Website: home-depot
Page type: payment
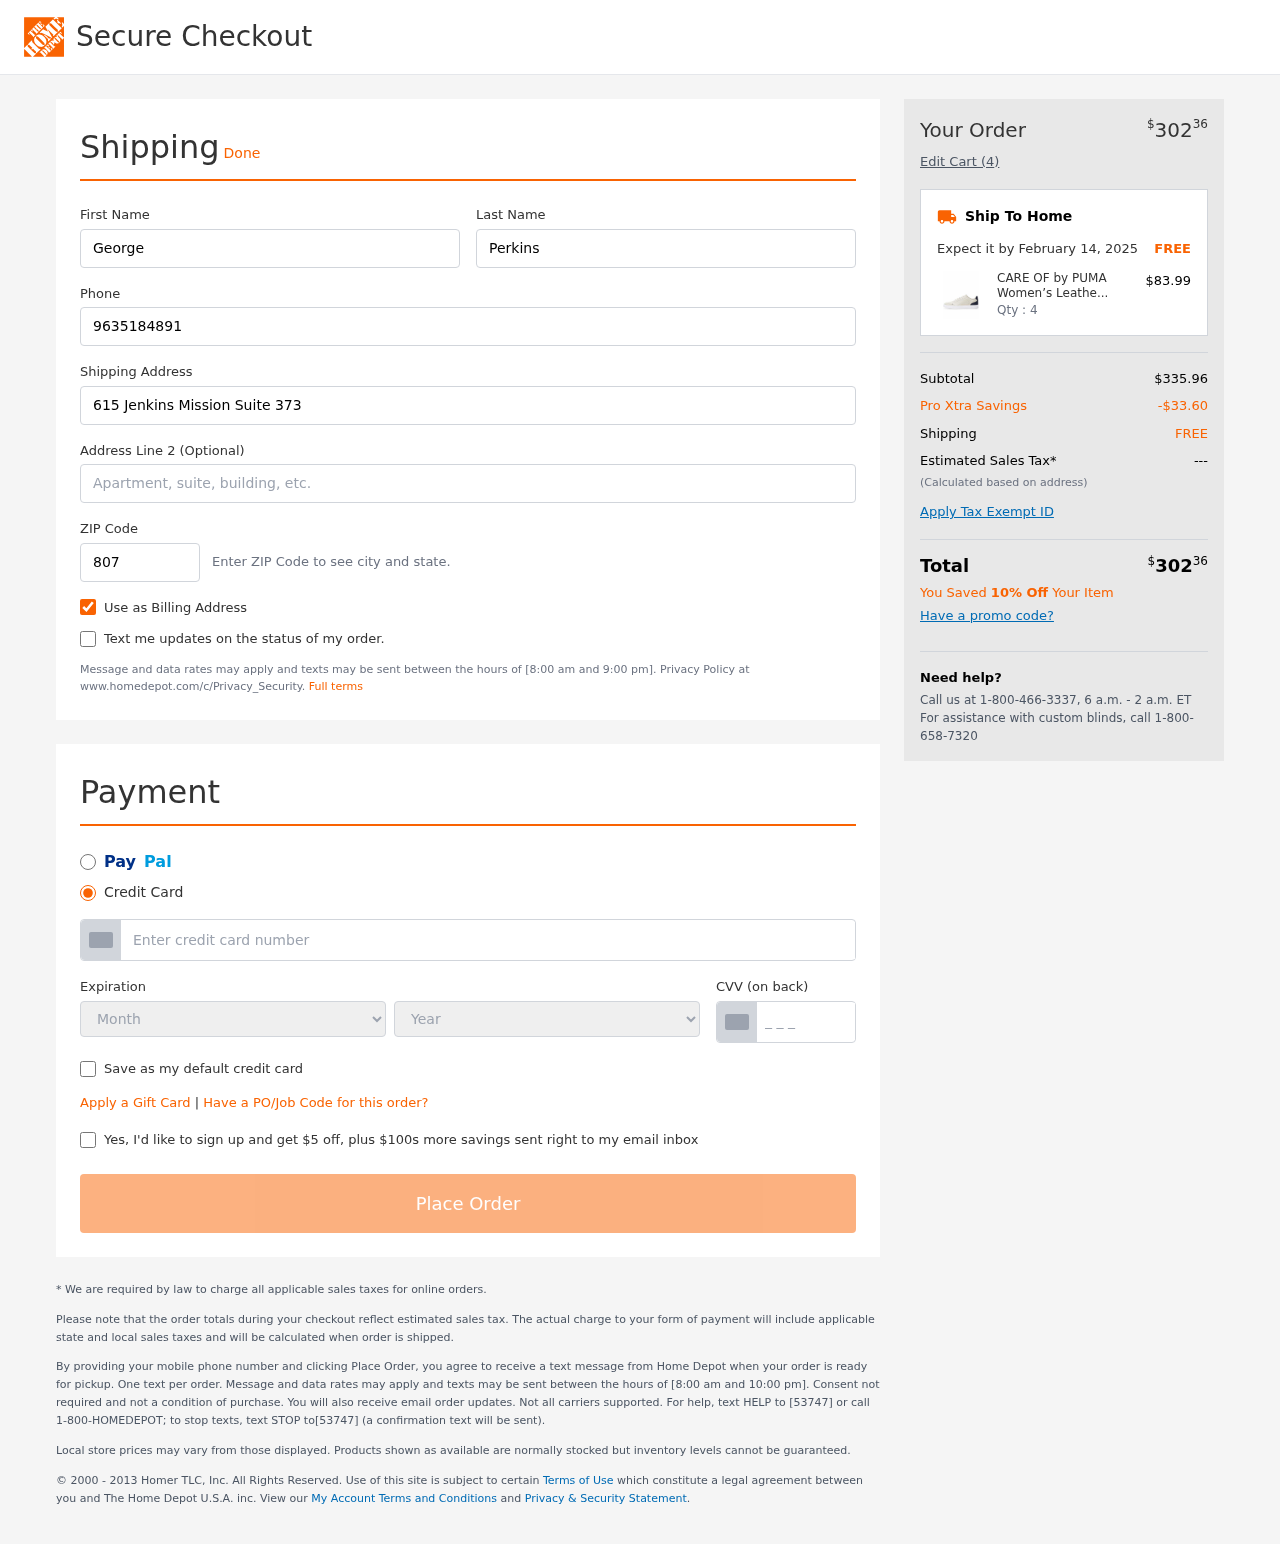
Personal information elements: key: PII_CARD_CVV
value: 282
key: PII_CARD_EXPIRY_MONTH
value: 06
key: PII_CARD_EXPIRY_YEAR
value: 26
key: PII_CARD_NUMBER
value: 5273 2251 1862 7209
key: PII_FIRSTNAME
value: George
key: PII_LASTNAME
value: Perkins
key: PII_PHONE
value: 9635184891
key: PII_POSTCODE
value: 80711
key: PII_STREET
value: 615 Jenkins Mission Suite 373
Product elements: key: PRODUCT1_NAME
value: CARE OF by PUMA Women’s Leather Low-Top Trainers, Beige, US 11.5
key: PRODUCT1_PRICE
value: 83.99
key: PRODUCT1_QUANTITY
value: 4
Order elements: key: ORDER_TOTAL
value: $30236
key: ORDER_NUM_ITEMS
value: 4
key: ORDER_DELIVERY_DATE
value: February 14, 2025
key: ORDER_SUBTOTAL
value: $335.96
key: ORDER_DISCOUNT
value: -$33.60
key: ORDER_SHIPPING_COST
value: FREE